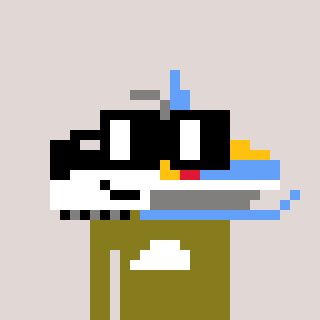
a pixel art character with square black glasses, a snowmobile-shaped head and a gunk-colored body on a warm background